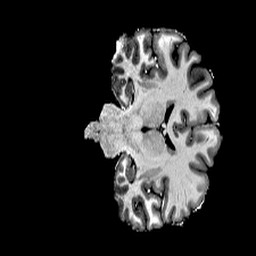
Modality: T1w
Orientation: coronal
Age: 24
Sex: male
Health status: healthy
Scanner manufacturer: siemens
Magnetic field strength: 6.98 T
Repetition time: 6 s
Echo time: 0.00302 s